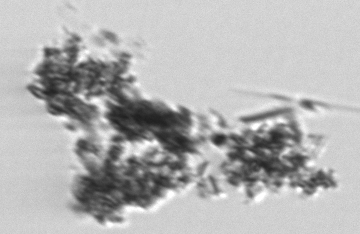
Label: detritus